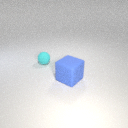
large blue rubber cube in front of small cyan rubber sphere